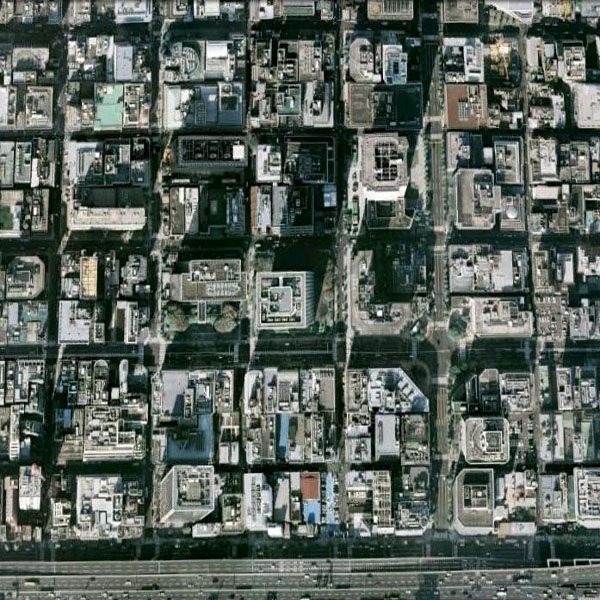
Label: Commercial